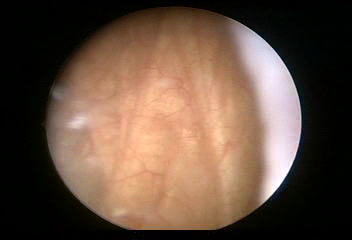
Modality: WLC
Class: Normal mucosa
Bladder cancer association: No